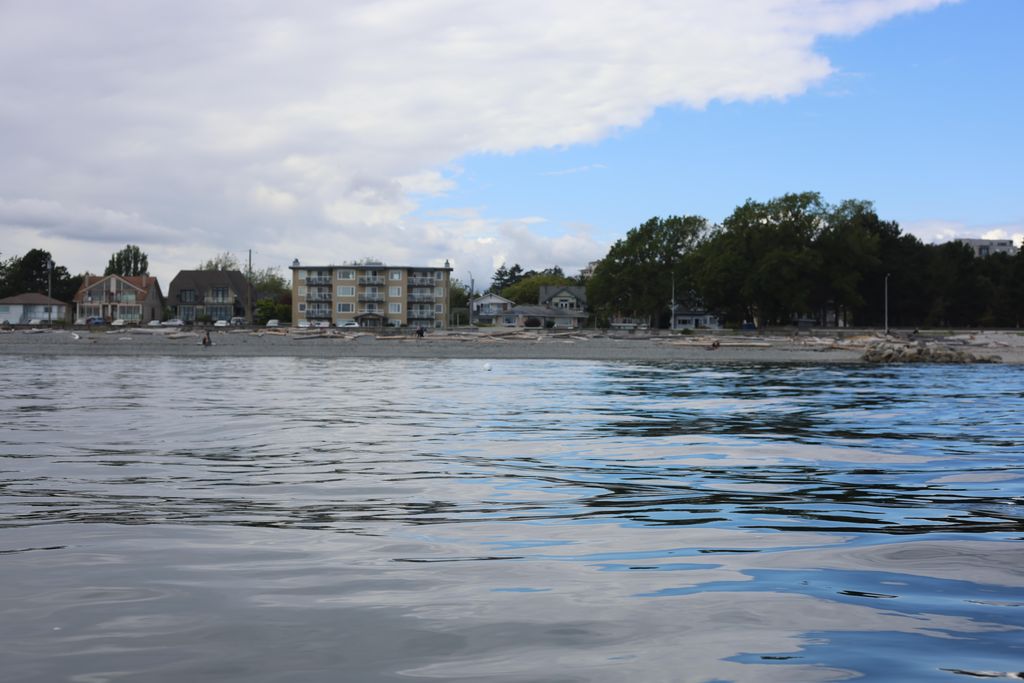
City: victoria